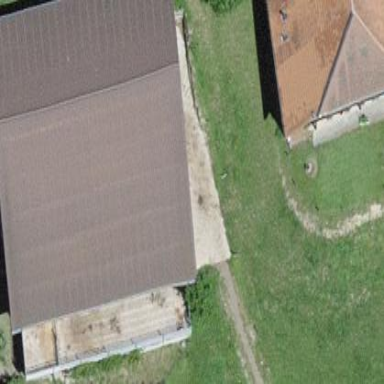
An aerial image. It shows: Barn.